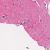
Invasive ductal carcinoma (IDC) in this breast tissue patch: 0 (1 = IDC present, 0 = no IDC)